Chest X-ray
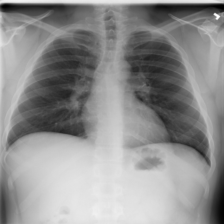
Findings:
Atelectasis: negative
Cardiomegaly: negative
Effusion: negative
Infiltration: negative
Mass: negative
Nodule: negative
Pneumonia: negative
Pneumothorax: negative
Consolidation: negative
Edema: negative
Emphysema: negative
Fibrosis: negative
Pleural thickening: negative
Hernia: negative